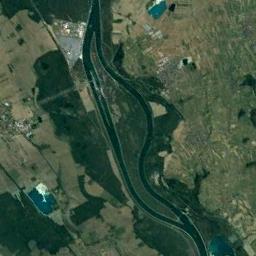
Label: river